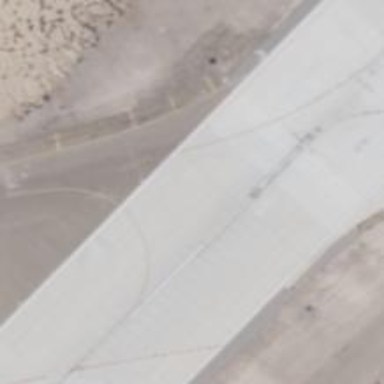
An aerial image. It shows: View of taxiway at the airport.